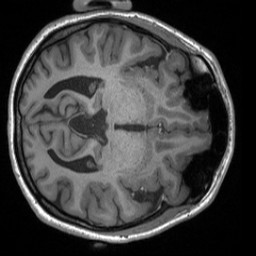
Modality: T1w
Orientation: axial